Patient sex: F
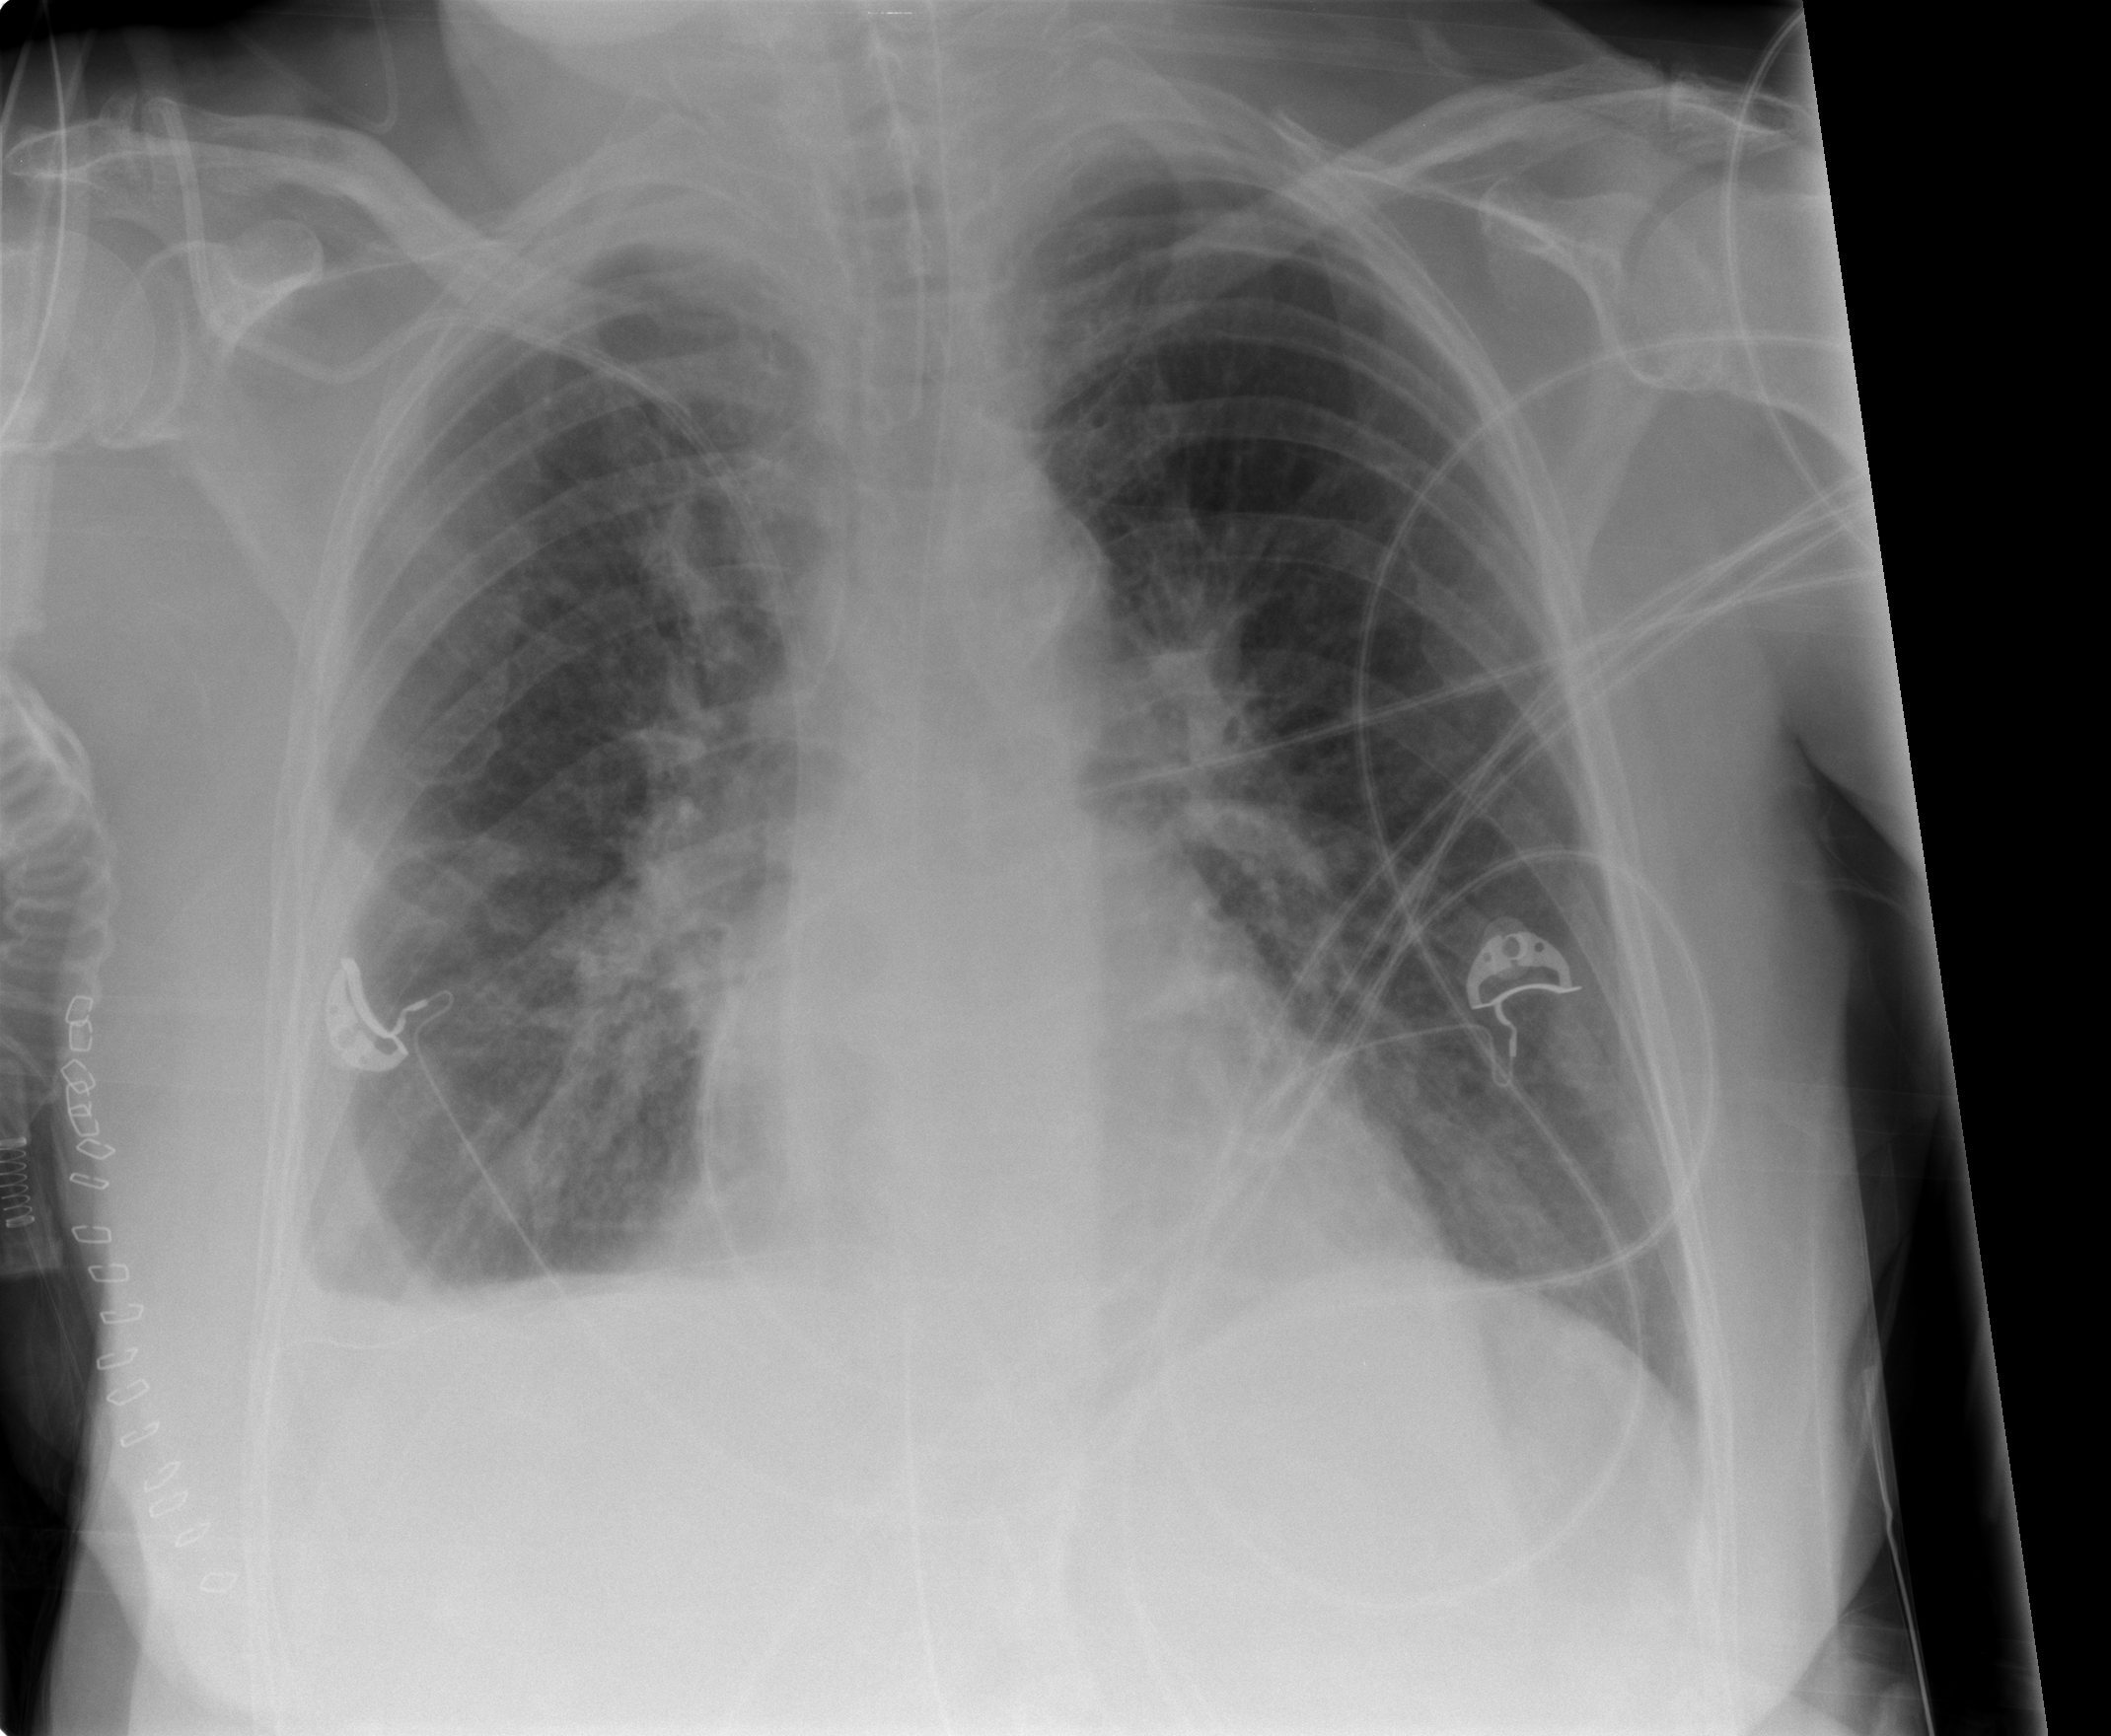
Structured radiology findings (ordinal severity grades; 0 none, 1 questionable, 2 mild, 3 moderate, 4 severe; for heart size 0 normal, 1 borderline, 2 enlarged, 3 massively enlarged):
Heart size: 0
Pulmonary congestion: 2
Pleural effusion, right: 2
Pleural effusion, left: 0
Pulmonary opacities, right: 2
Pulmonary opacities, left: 2
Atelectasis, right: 2
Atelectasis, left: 0